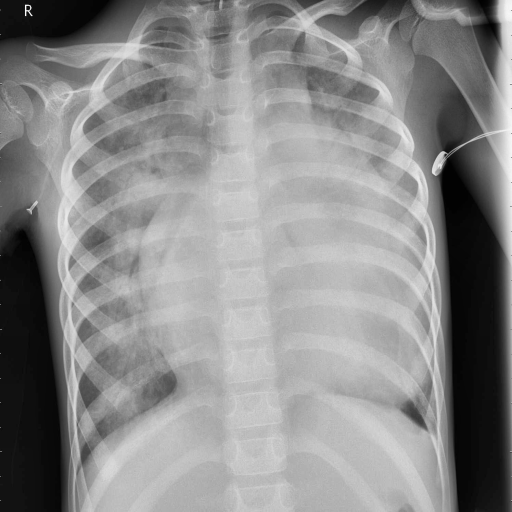
Finding: PNEUMONIA